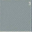
Piece: xx